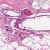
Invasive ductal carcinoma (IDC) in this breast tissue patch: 0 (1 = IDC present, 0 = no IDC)